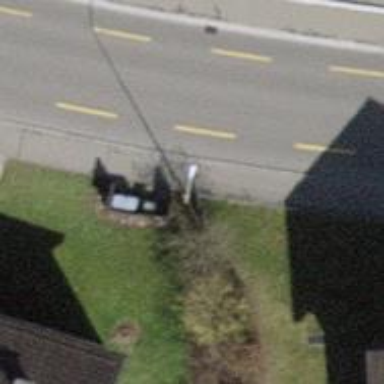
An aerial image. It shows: Sidewalk along the footway.